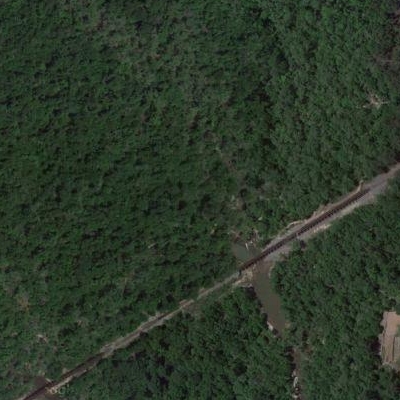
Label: Forest